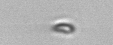
Label: nanoplankton_mix